Aerial crown-view tile of a tropical tree (Barro Colorado Island, Panama), acquired 20250512:
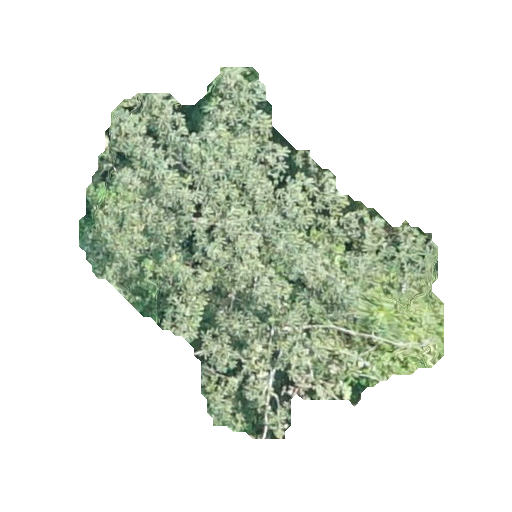
Species: Cecropia insignis
GBIF accepted scientific name: Cecropia insignis
Crown area: 117.665 m²